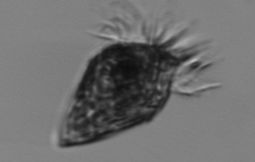
Label: Strombidium_wulffi